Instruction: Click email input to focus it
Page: traveler
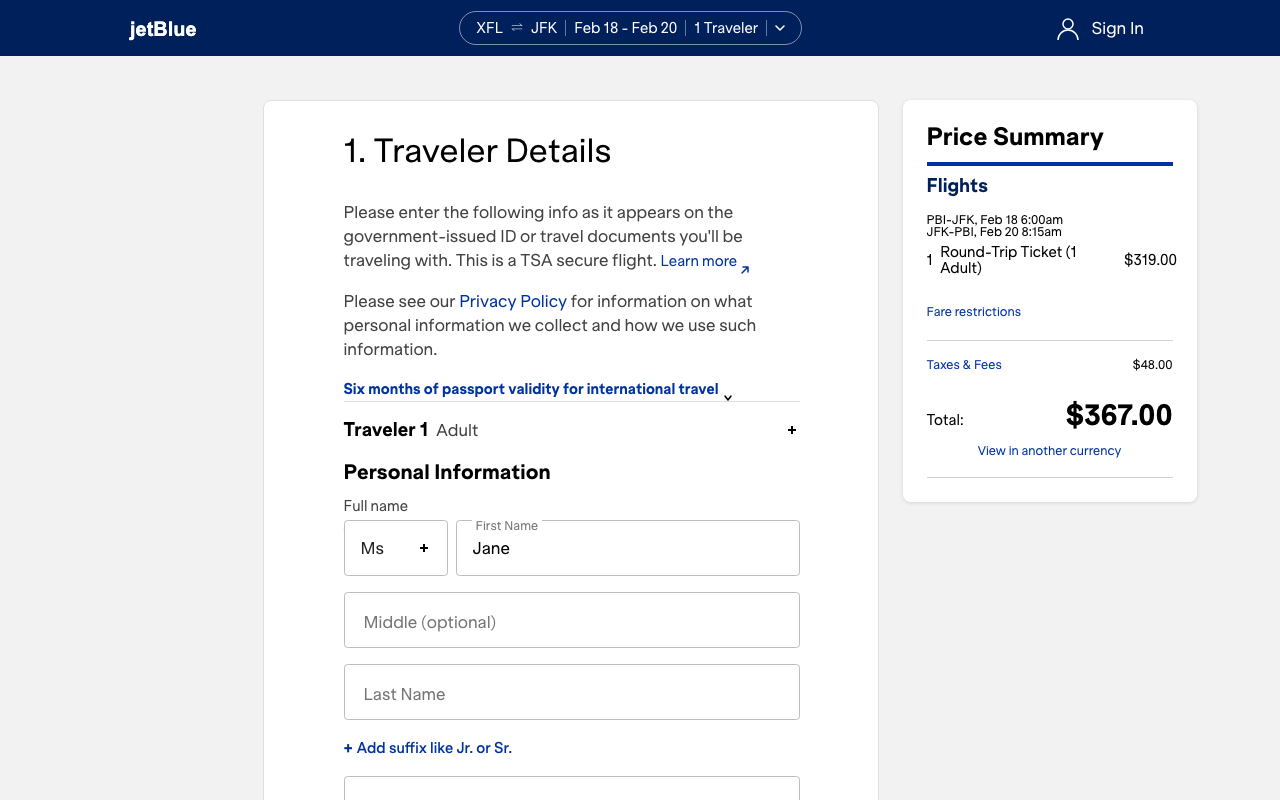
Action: click